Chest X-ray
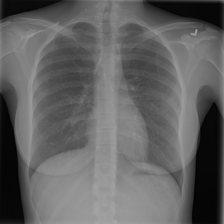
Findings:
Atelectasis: negative
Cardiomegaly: negative
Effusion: negative
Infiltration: negative
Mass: negative
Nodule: negative
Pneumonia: negative
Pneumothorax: negative
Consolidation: negative
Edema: negative
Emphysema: negative
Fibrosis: negative
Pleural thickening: negative
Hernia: negative